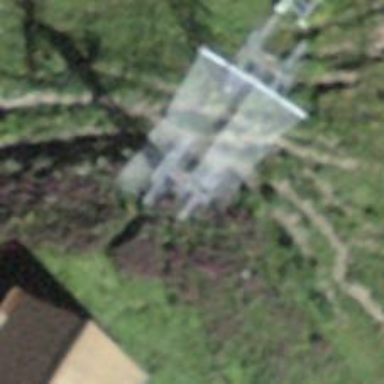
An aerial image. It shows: Pylon used for aerialway.